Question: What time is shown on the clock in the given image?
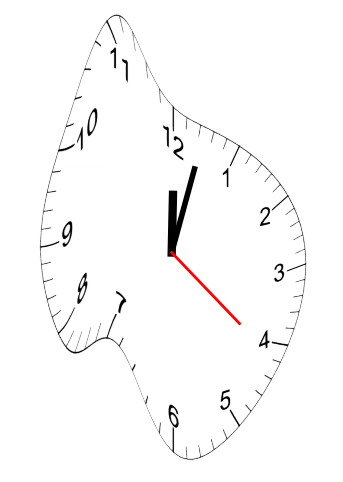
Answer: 12:02:21